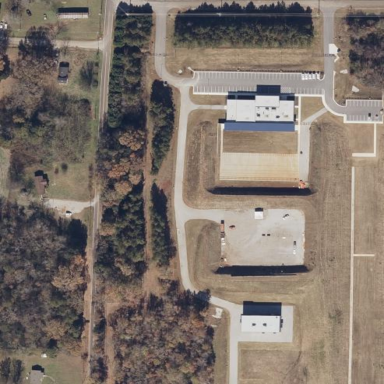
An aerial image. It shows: Police facility within military range.